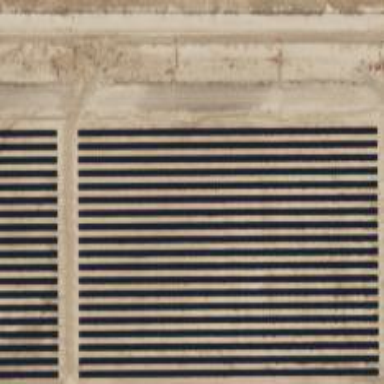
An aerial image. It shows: Solar power generator using photovoltaic panels.